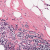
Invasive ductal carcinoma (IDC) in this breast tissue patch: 0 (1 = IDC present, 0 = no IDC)